Interaction volume radius: 10 \u00c5
Interaction volume height: 20 \u00c5
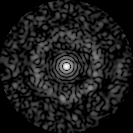
Disorder parameter: 0.8467